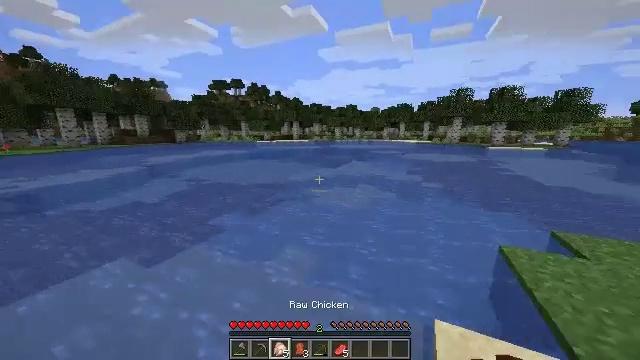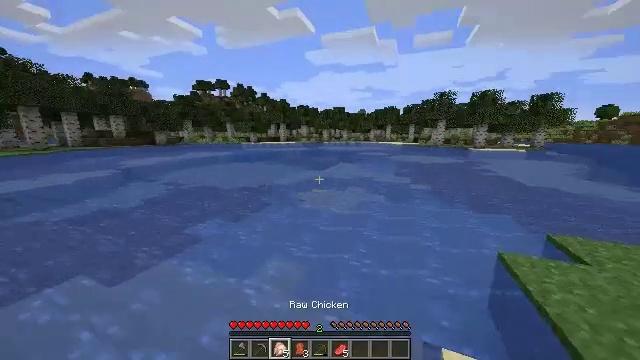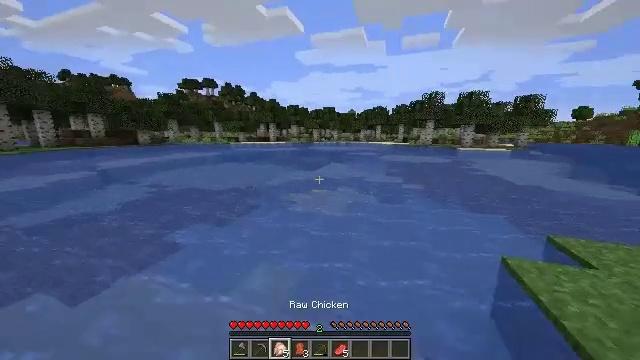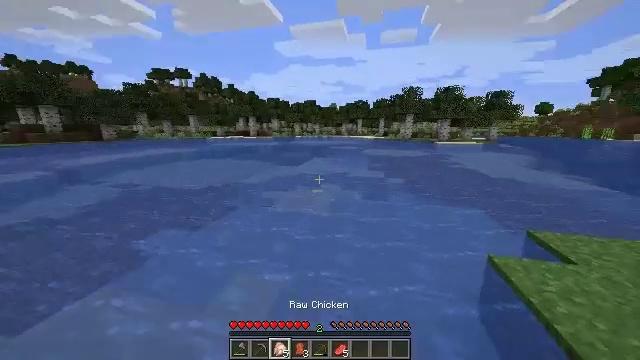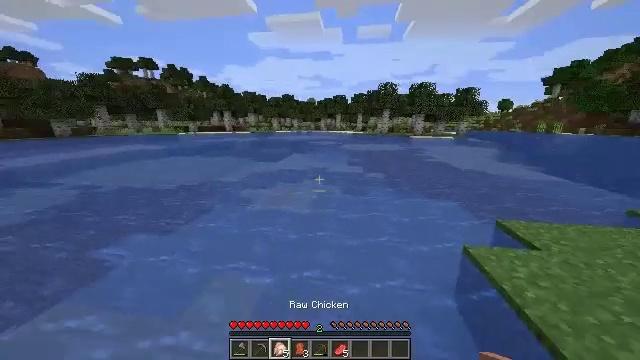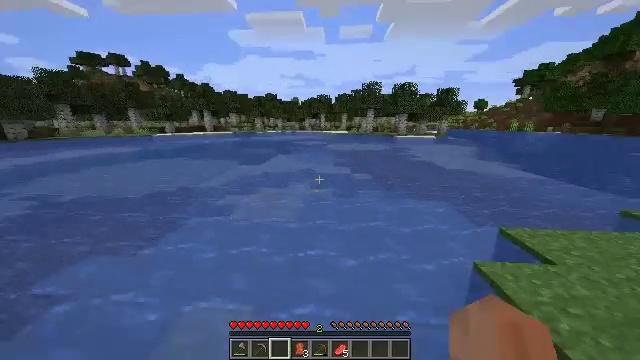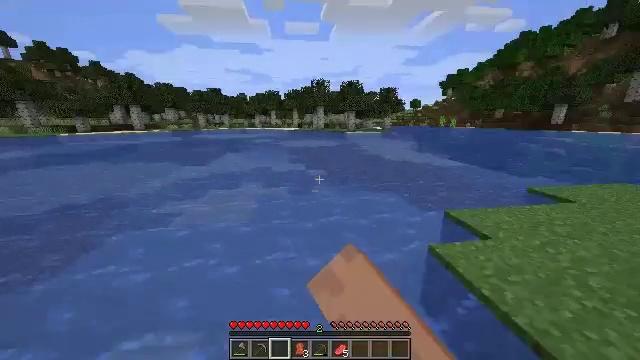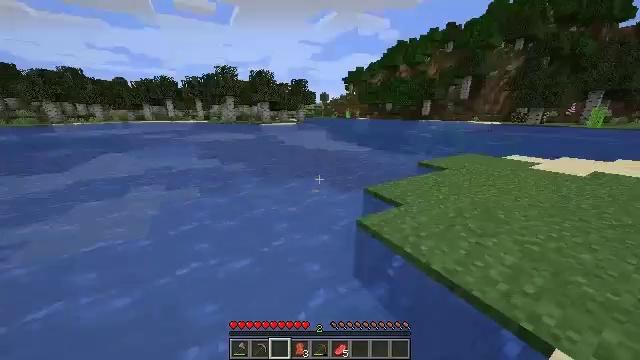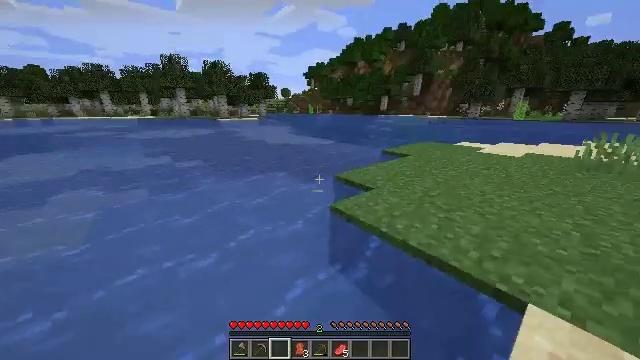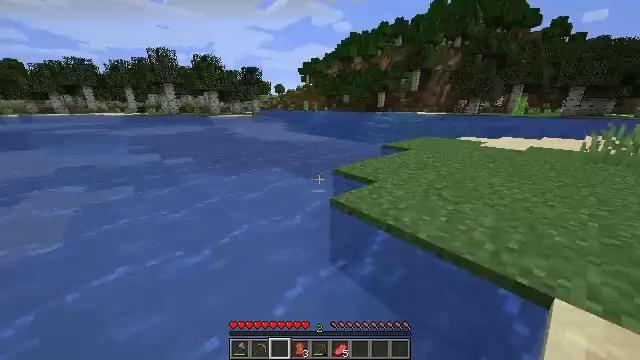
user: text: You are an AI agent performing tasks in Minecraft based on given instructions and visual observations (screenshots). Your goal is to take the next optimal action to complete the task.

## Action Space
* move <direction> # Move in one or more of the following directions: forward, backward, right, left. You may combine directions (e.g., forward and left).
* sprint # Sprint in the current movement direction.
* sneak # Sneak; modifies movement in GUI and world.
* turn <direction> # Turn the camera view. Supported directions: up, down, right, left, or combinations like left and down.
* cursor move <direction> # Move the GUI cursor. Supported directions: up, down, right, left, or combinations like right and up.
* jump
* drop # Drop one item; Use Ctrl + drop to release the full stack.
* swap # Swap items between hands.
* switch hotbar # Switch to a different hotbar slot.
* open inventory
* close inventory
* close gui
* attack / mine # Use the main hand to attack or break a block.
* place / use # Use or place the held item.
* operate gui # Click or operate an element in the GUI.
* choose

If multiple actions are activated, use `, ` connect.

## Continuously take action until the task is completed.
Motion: motion action
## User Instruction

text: Remove a chicken from the inventory.
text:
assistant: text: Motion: move forward, sprint, turn right
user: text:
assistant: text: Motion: move forward, sprint, turn right
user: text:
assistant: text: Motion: move forward, sprint, turn right and down
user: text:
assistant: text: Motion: move forward, sprint, turn right and down
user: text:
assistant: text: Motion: move forward, sprint, turn right, drop
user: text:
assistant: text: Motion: move forward, sprint, turn right, drop
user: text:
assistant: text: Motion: move forward, sprint, turn right and down, drop
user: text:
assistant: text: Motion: move forward, sprint, turn right and down
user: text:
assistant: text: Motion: move forward, sprint, turn right
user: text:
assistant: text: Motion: sprint